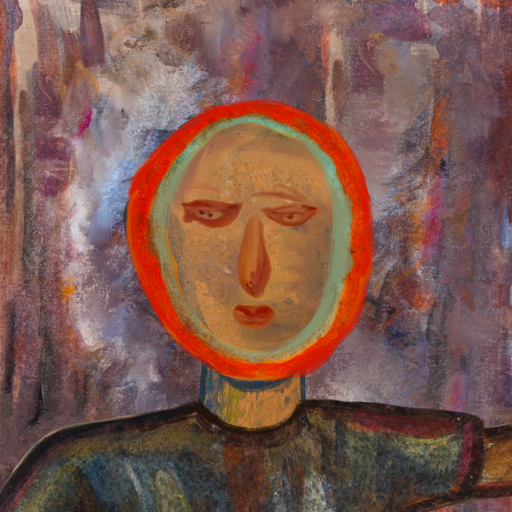
Background: Hypocrite, Head And Neck Front: In_The_Sun, Face Front: Pious_Lady, Bust: Mosgoul, Hair Front: Sisters, Head Accessory: Blank, Second Necklace: Blank, Necklace: Blank, Baby: Blank